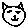
Label: cat